Question: Please check the following <URL>. I have a node named 'Grand Parent', this node has two child: 'Child Node' & 'Child Two'.

When user clicks on Grand Parent node, I want to go down till the last node in the hierarchy and update one of the property in each node.
On click on 'Grand Parent' node, I can access 'Child Node' & 'Child two' node but I cannot find their childs.
What is the way to go down and find every child node in the hierarchy.
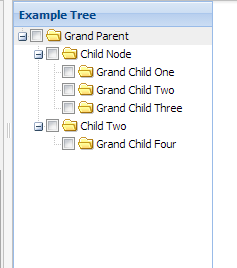
Answer: You can use ''cascade'' method for that purpose. (<URL>
Like in this fiddle <URL>
'''
var store = Ext.create('Ext.data.TreeStore', {
root: {
expanded: true,
children: [{
text: "Grand Parent",
checked: false,
isSelected: false,
id: '1',
children: [{
text: 'Child Node',
checked: false,
IsSelected: false,
id: '1.1',
children: [{
text: "Grand Child One",
expanded: true,
checked: false,
isSelected: false,
id: '1.1.1',
}, {
text: "Grand Child Two",
expanded: true,
checked: false,
isSelected: false,
id: '1.1.2',
}, {
text: "Grand Child Three",
expanded: true,
checked: false,
isSelected: false,
id: '1.1.3',
}]
}, {
text: 'Child Two',
checked: false,
isSelected: false,
id: '1.2',
children: [{
text: "Grand Child Four",
expanded: true,
checked: false,
isSelected: false,
id: '1.2.1',
}]
}]
}]
}
});
Ext.create('Ext.tree.Panel', {
title: 'Example Tree',
width: 200,
height: 450,
store: store,
rootVisible: false,
multiSelect: true,
renderTo: Ext.getBody(),
listeners: {
itemclick: function (thisGrid, record, item, index, e, eOpts) {
record.cascade( function(){
alert(this.get('text'));
});
var v = 10;
alert('clicked');
}
}
});
'''